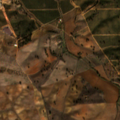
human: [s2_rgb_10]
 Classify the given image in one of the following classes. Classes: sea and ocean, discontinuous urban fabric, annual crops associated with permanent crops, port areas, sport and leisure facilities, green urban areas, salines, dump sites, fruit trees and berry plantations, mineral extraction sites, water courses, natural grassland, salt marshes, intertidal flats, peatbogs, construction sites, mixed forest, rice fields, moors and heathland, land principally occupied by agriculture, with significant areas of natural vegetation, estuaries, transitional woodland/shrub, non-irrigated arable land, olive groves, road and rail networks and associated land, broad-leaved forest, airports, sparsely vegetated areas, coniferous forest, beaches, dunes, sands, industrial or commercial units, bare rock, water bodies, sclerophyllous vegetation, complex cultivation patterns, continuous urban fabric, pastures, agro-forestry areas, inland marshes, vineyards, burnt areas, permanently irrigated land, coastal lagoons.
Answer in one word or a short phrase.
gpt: non-irrigated arable land, olive groves, annual crops associated with permanent crops